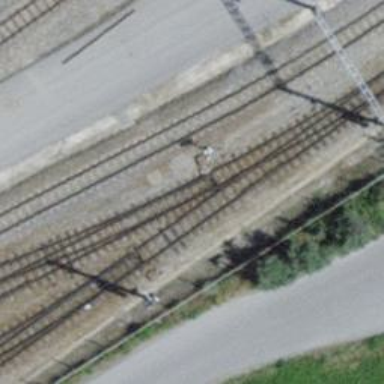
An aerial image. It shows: Railway switch.